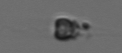
Label: Apedinella